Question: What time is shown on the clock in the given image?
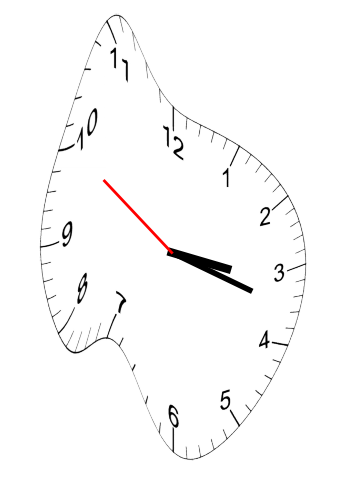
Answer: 03:17:50